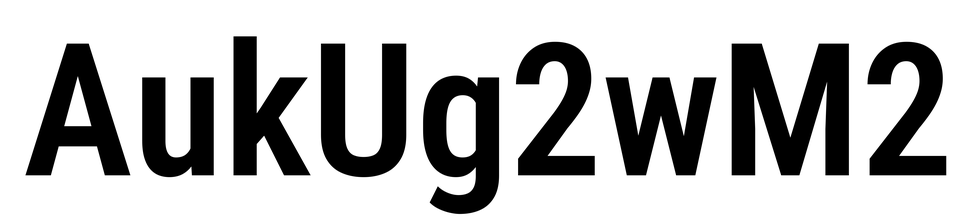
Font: Roboto_Condensed_SemiBold